Question: I'm currently using the whole idea of
'''
var myQuantizeFunction = d3.scale.quantize()
.domain(minMaxFromData) // the minmax using d3.extent
.range(['bla-1', 'bla-2', 'bla-3', 'bla-4', 'bla-5']);
'''
So this works fine when you want to generate a legend across your min-max. The issue is, I have some data which comes back as 0.
Here is an example legend for context :

As you can see, it's first or lowest value from the range is 0 - 4.7, what I want to really do is have 0 (ie none) as it's own legend item and have everything above ie 1 - 33 in this case as the other ranges.
I want to be able to specify that the first range is 0 and then the domain is split equally between values > 0.
Is there a d3 way of doing this? I'm sure someone else must have had this same problem before, I can't seem to find it but I may not be using the right search terms.
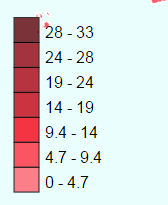
Answer: I improved <URL>' and added code to the test the quantize function. Also I added a small function to colorize the output.
Everything done in the d3 datadriven way
'''
data = [0,0,2,1,4,6,7,8,4,3,0,0];
range = ['bla-1', 'bla-2', 'bla-3', 'bla-4', 'bla-5'];
//strip the first element
reducedRange = range.slice();
reducedRange.shift();
var myQuantizeFunction =
d3.scale.quantize()
.domain([d3.min(data), d3.max(data)])
.range(reducedRange);
var filterQuantize = function(d){
if(d==0){
return range[0];
}else{
return myQuantizeFunction(d);
}
}
var colorize = d3.scale.category10();
// To test this we will put all the data in paragraphs
d3.select('body').selectAll('p').data(data) .enter()
.append('p')
.text(function(d){return d+':'+filterQuantize(d);})
.style('color',function(d){return colorize(d)});
'''
<URL>
Hope this helps, good luck!
I stripped zero out of the scale to treat it as a special case as you pointed in the comment.